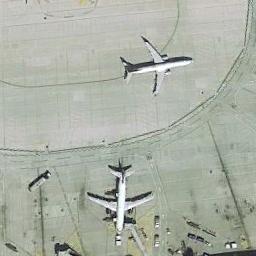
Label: airplane